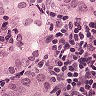
Metastatic tissue present: yes